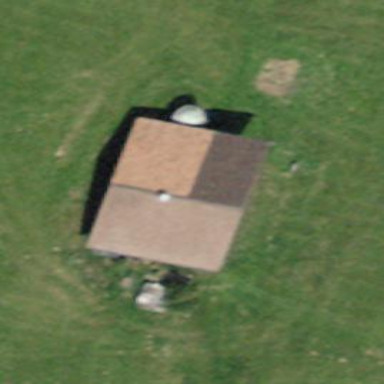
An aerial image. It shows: Cabin.